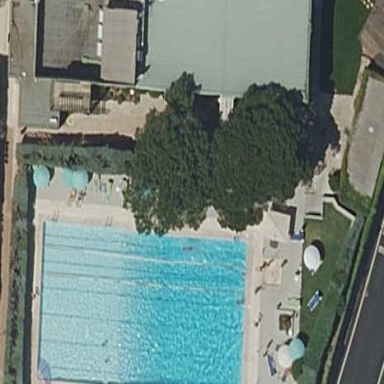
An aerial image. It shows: Swimming pool located in leisure land.